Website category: sports
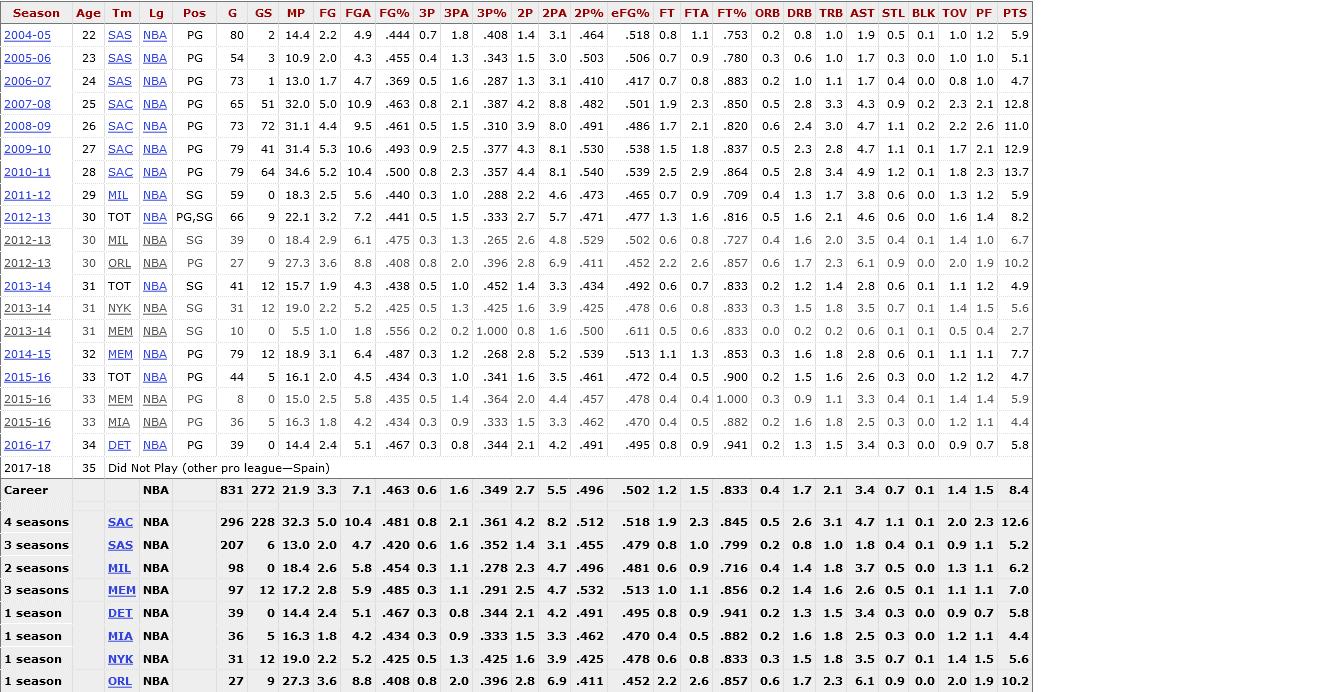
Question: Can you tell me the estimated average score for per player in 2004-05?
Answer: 5.9

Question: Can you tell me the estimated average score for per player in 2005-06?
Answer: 5.1

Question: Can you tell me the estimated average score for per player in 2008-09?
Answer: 11.0

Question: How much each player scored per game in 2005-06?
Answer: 5.1

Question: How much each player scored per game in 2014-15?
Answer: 7.7

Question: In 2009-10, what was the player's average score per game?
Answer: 12.9

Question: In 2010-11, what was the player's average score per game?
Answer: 13.7